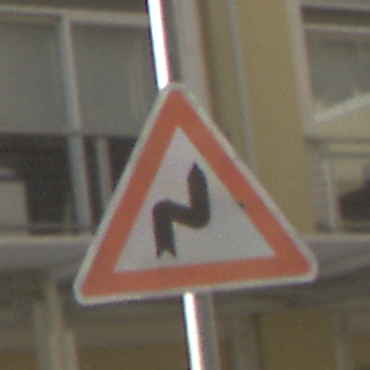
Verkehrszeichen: DoppelkurveRechts
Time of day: MorningAfternoon
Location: Outdoor (Urban)
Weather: PartlyCloudy
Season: NotSpecified
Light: Natural